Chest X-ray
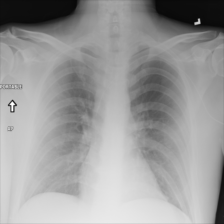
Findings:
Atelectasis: negative
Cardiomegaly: negative
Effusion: negative
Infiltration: negative
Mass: negative
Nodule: negative
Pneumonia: negative
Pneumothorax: negative
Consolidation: negative
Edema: negative
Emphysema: negative
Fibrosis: negative
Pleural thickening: negative
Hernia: negative